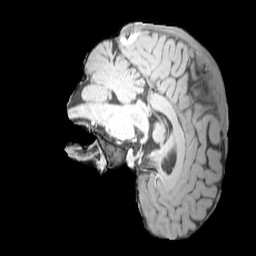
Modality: MP2RAGE
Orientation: sagittal